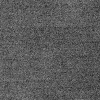
Atmospheric dust classification: dusty